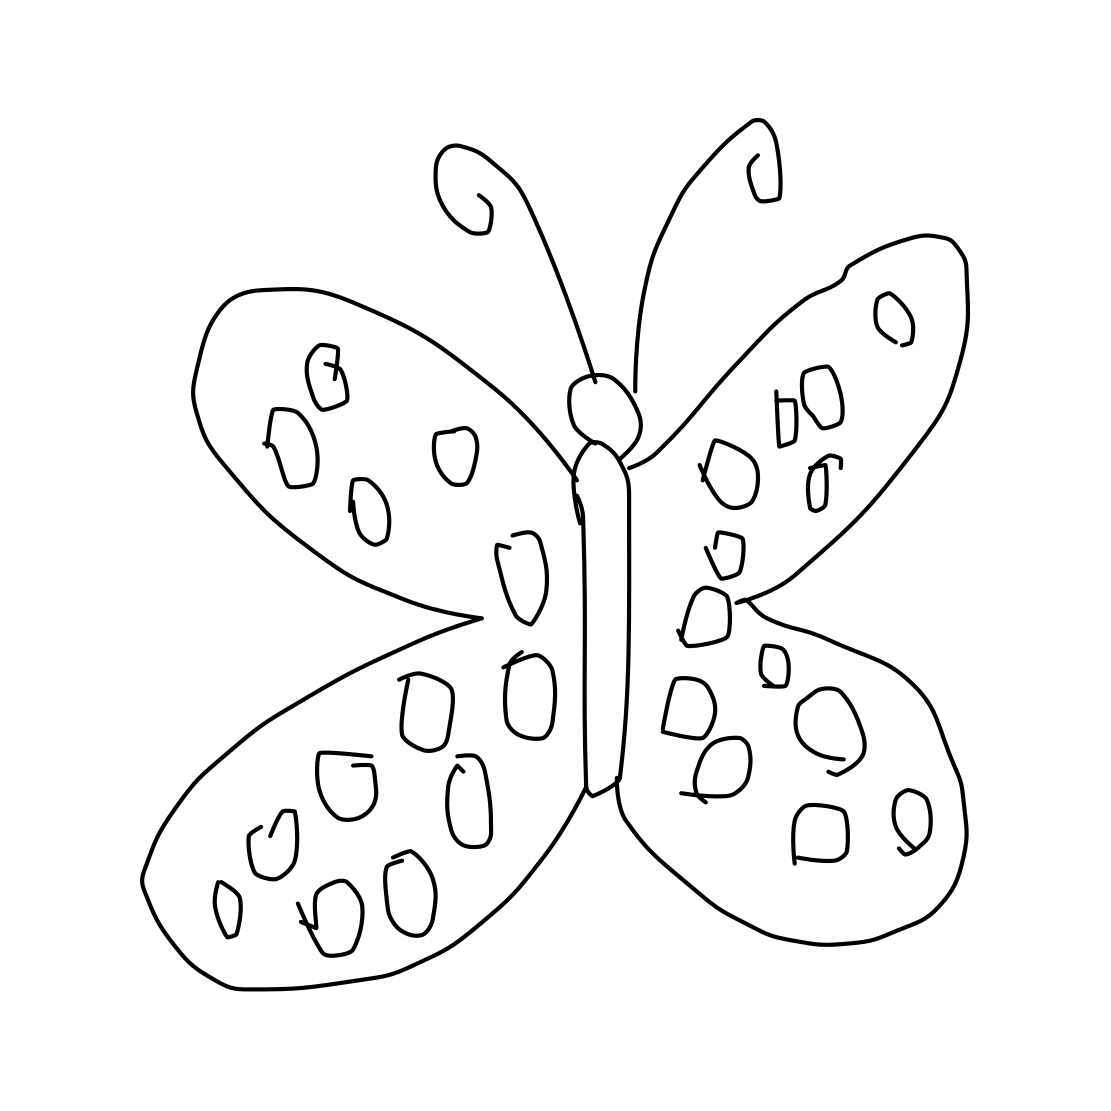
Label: butterfly